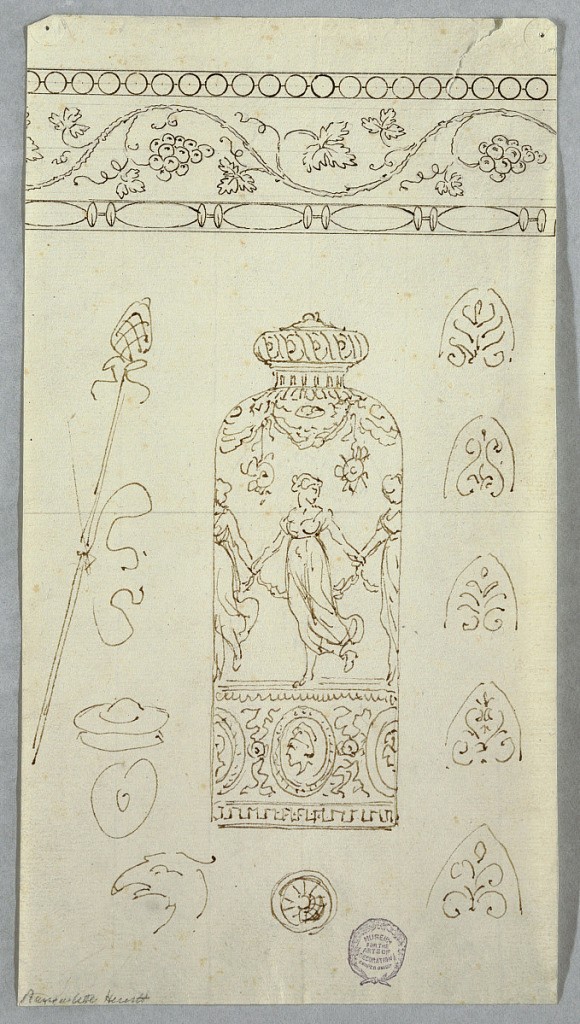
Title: A Sheet with Two Projects and Sketches
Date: ca. 1790
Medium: Graphite, pen and ink on paper
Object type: Drawing
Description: At top, a horizontal frieze with grapevine design. At center, elevation of a vase with dancing women. Surrounding sketches.